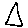
Label: triangle